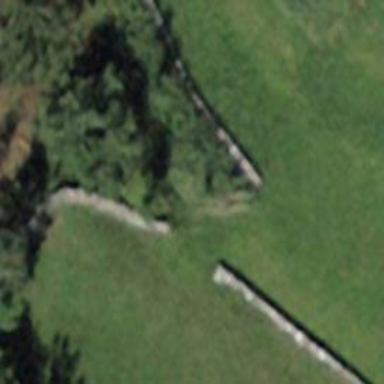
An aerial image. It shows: Wall barrier.